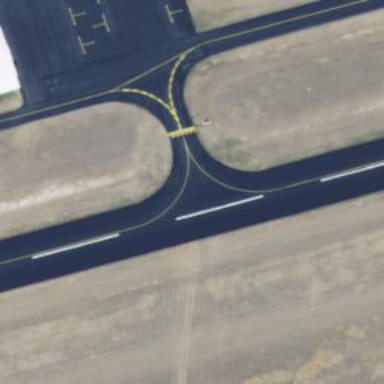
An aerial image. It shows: Runway surface made of asphalt at airport.